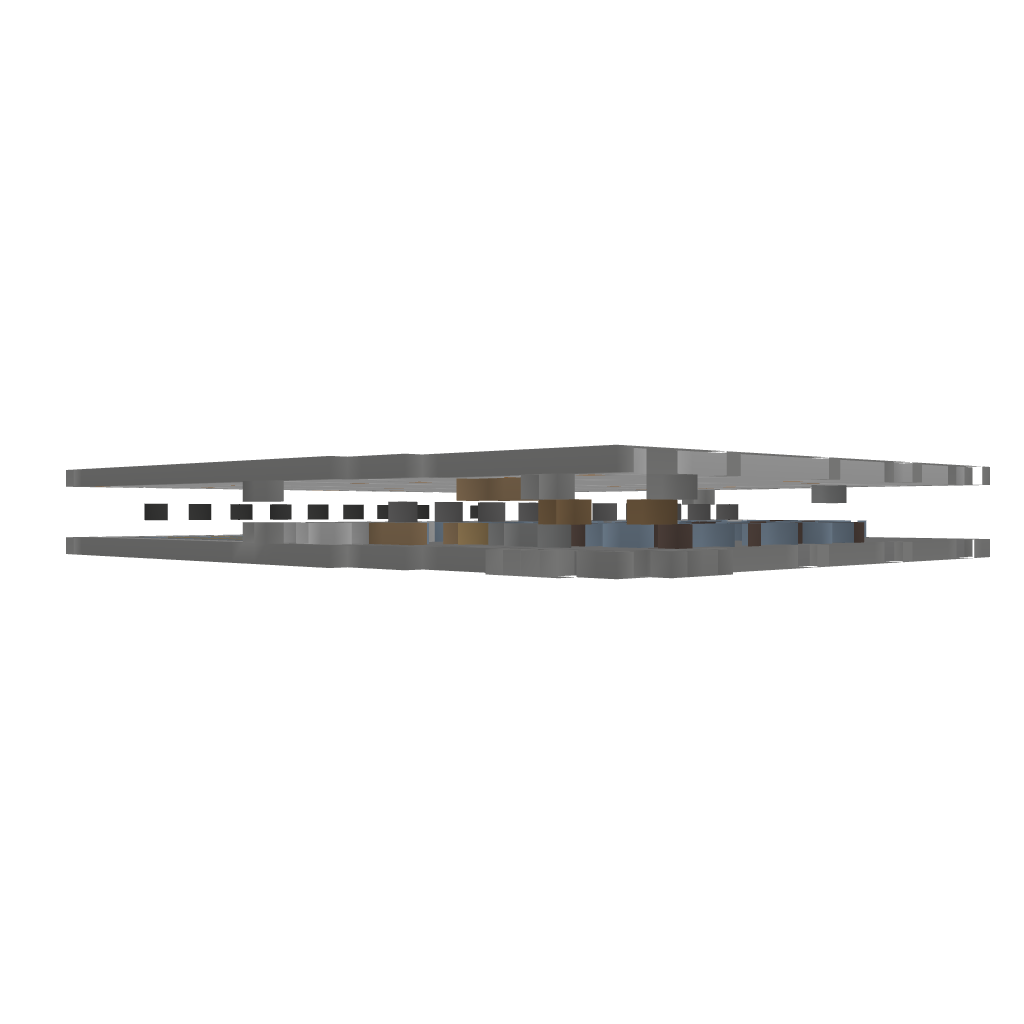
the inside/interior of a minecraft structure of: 10 pin bowling alley